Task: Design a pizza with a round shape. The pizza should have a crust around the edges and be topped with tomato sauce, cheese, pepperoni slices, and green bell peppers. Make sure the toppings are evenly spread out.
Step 187:
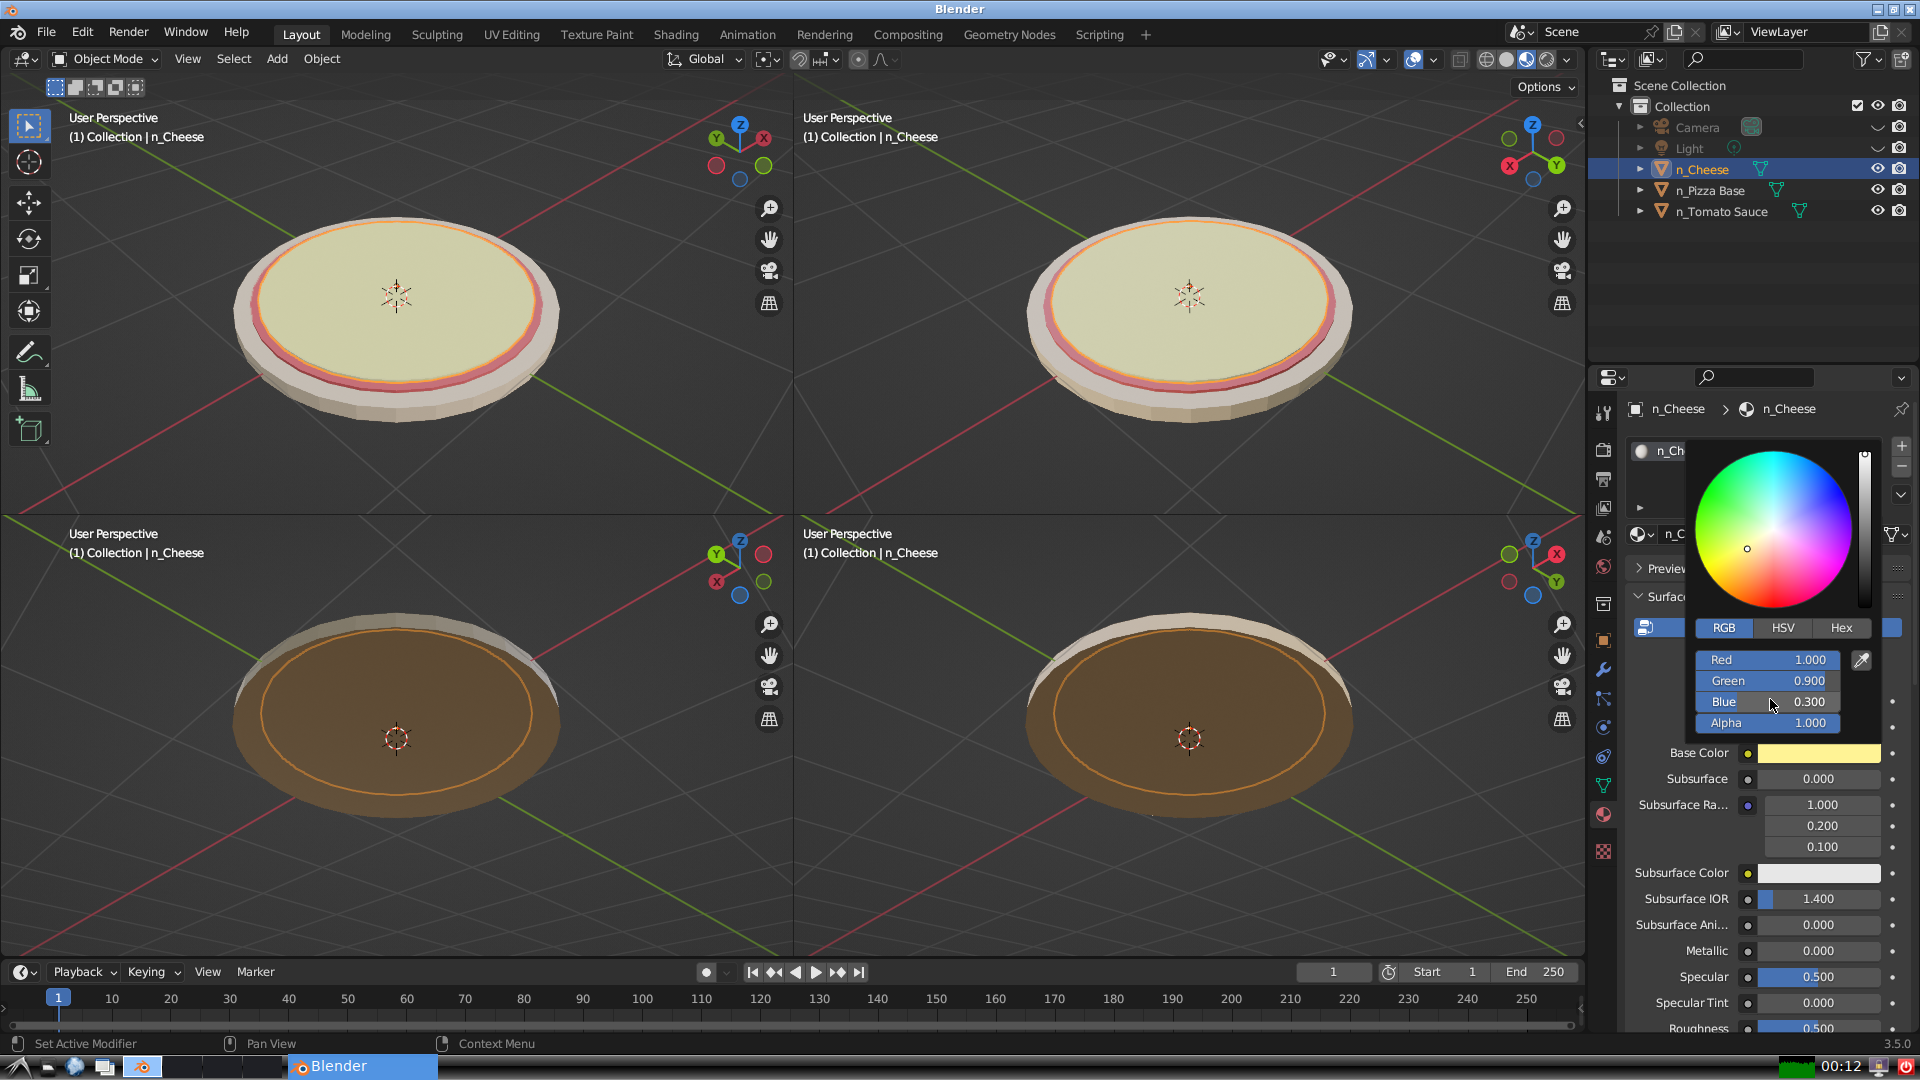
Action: {"mouse_move": [1816, 750]}